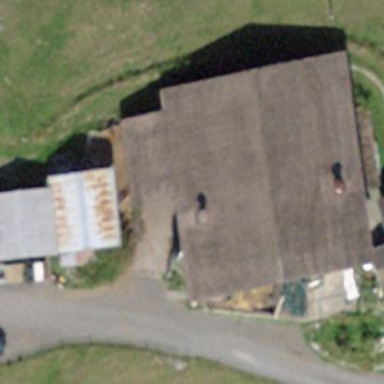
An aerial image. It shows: Barn.